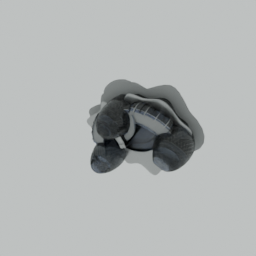
Label: architecture